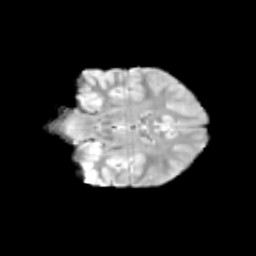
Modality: T2w
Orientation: coronal
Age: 11
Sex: female
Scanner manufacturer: siemens
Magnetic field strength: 3 T
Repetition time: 3.8 s
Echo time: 0.07 s